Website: home-depot
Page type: customer-info-address
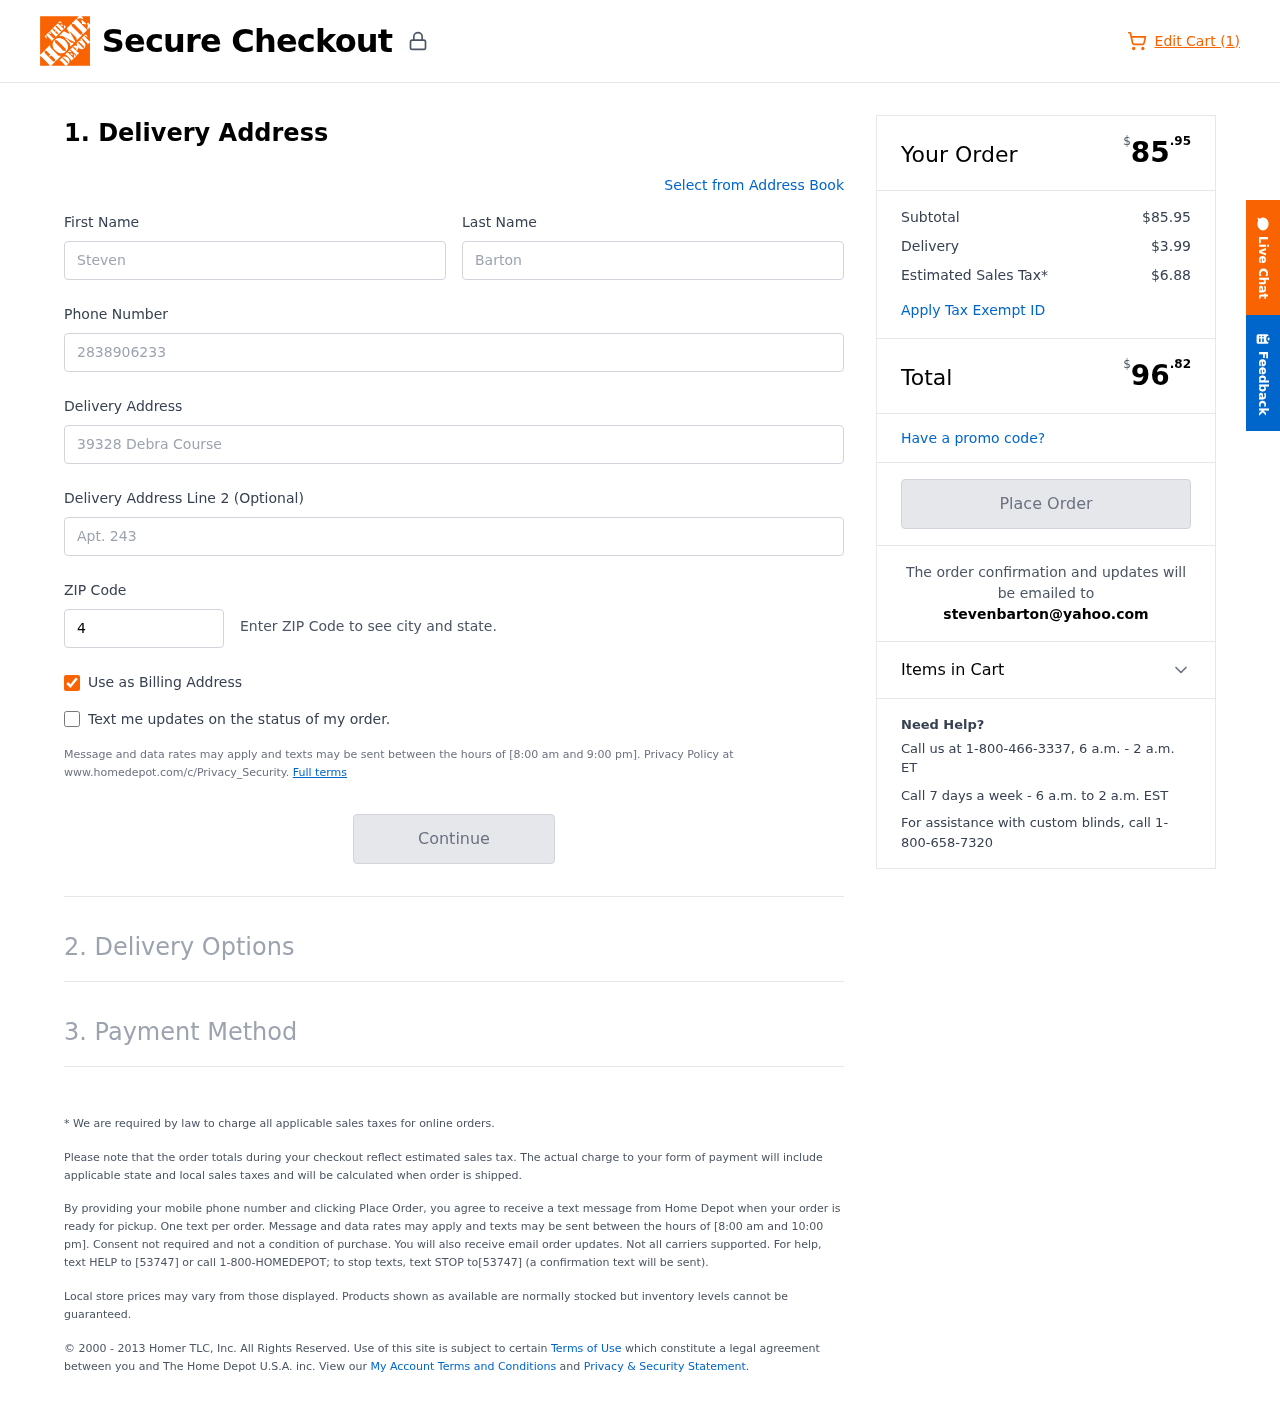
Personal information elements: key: PII_EMAIL
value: stevenbarton@yahoo.com
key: PII_FIRSTNAME
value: Steven
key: PII_LASTNAME
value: Barton
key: PII_PHONE
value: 2838906233
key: PII_POSTCODE
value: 43845
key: PII_STREET
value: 39328 Debra Course
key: PII_STREET2
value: Apt. 243
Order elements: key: ORDER_NUM_ITEMS
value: Edit Cart (1)
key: ORDER_SUBTOTAL_HEADER
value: $85.95
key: ORDER_SUBTOTAL
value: $85.95
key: ORDER_SHIPPING_COST
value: $3.99
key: ORDER_TAX
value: $6.88
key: ORDER_TOTAL2
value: $96.82